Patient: sex F, age 39
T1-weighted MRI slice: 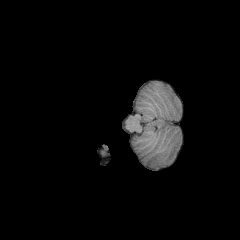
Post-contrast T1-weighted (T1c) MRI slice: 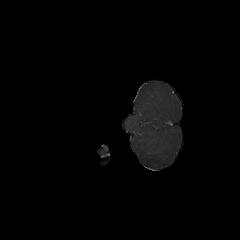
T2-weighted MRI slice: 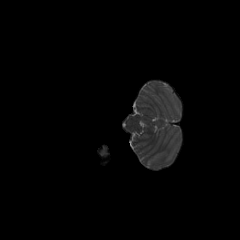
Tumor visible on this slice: no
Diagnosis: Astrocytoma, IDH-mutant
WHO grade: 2